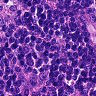
Metastatic tissue present: no